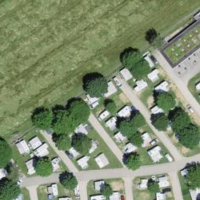
EUNIS habitat code: 53
Species observed at this site:
Filipendula ulmaria